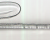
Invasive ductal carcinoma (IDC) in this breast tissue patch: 0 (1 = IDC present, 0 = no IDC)